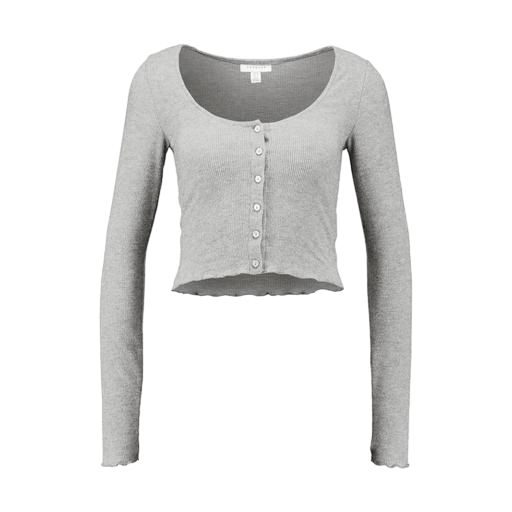
gray jersey crop top, long-sleeved button, long-sleeve top, white background